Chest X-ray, AP view. Patient: 65 years old, sex F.
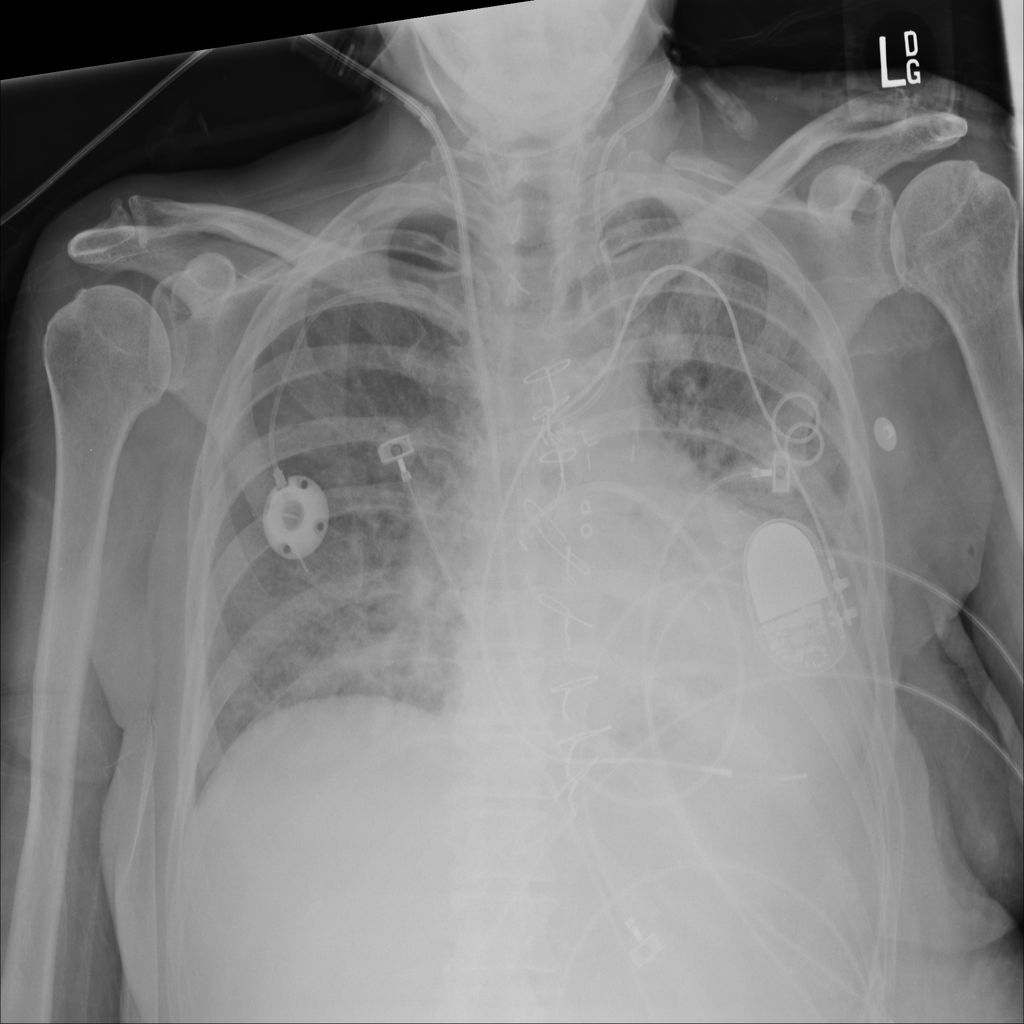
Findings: No Finding